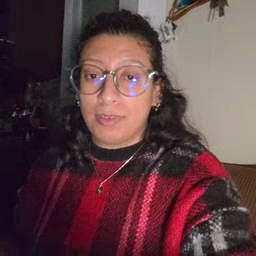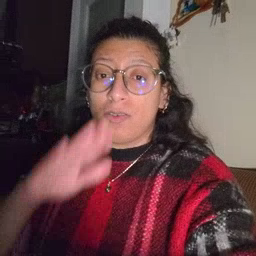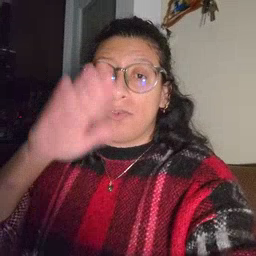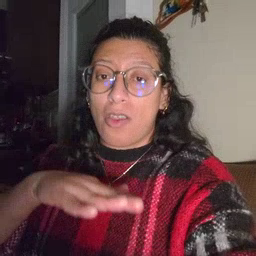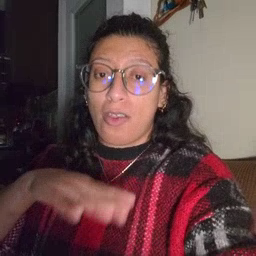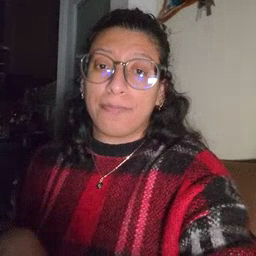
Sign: on